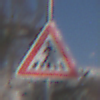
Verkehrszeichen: FussgaengerueberwegRechts
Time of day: MorningAfternoon
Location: Outdoor (Nature)
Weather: PartlyCloudy
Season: Winter
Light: Natural